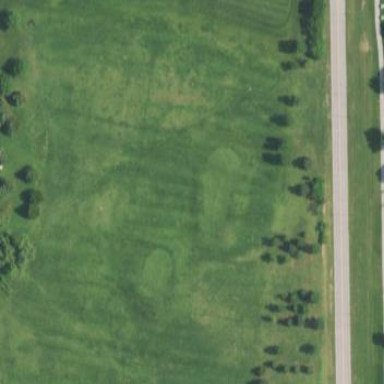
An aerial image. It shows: Driving range for golf practice.